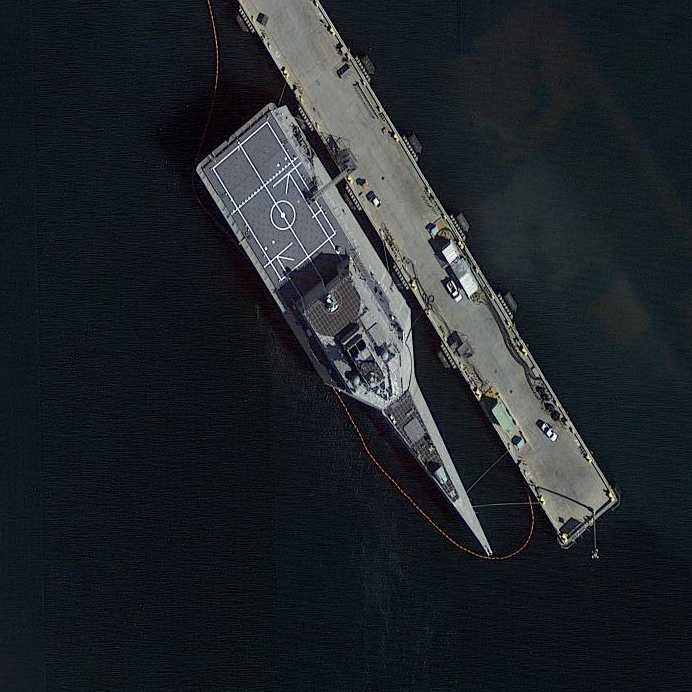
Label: Independence-class_combat_ship